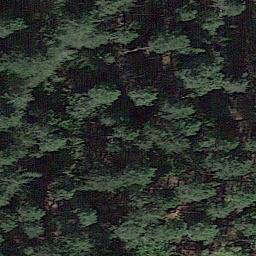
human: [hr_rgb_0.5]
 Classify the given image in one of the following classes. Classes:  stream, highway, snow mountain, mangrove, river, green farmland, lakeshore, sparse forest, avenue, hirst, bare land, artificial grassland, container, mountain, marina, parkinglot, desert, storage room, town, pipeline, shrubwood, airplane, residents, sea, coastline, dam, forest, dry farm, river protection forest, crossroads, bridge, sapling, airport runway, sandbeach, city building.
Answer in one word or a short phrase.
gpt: forest